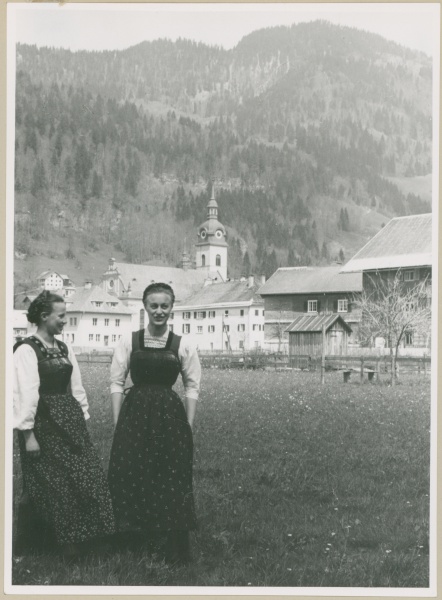
Institution: Österreichisches Museum für Volkskunde Wien
Schlagwörter: baum, berg, himmel, bäume, frauen, landschaft, mädchen, blumen, frau, kleid, gras, haus, wiese, gespräch, alt, jung, bluse, stehen, häuser, hügel, weide, kirche, land, stehend, wald, turm, schürze, zöpfe, blusen, berge, gebirge, gipfel, dorf, dächer, foto, fotografie, punkte, lachen, bayern, kirch, kloster, zwiebelturm, alpen, tracht, trachten, freundschaft, junge frauen, wanderung, dirndl, tradition, freundinnen, früher, volkstümlich, grünstich, altmodisch, verwaschen, nostalgie, kirchturn, ärmeln, bäune, auszeit, pinzgau, frauendirndl, rasen mähen, kleidern, zöpfen, schwar wei